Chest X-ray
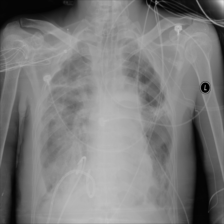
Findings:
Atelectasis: negative
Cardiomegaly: negative
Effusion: negative
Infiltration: negative
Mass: negative
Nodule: negative
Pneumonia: negative
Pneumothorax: negative
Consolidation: negative
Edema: negative
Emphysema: negative
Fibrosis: negative
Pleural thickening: negative
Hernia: negative